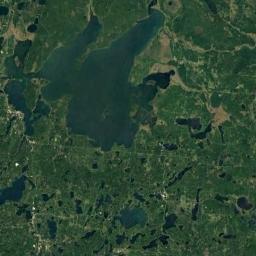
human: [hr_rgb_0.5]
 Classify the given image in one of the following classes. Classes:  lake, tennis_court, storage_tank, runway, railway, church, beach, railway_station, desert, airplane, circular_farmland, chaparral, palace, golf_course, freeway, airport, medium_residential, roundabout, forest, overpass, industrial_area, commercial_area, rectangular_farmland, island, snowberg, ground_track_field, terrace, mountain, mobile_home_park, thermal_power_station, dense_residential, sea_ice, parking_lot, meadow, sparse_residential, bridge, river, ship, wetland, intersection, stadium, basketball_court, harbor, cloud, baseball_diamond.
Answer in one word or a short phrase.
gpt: lake